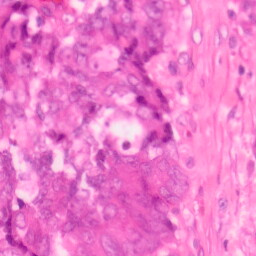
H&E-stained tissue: Colon